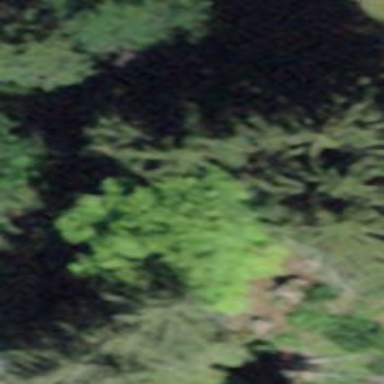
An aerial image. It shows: Forest area.